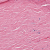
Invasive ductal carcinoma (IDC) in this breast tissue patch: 1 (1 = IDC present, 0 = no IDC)